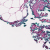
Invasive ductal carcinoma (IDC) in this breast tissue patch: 0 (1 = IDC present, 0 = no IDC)